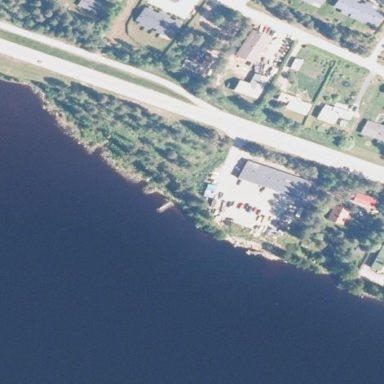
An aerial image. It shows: Car repair shop.